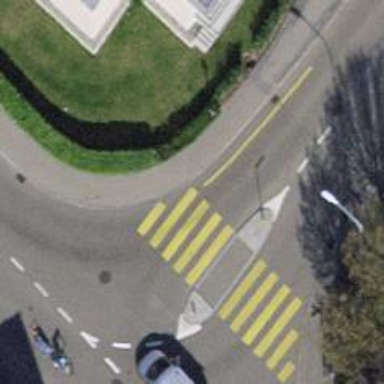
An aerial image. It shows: Kerb barrier.